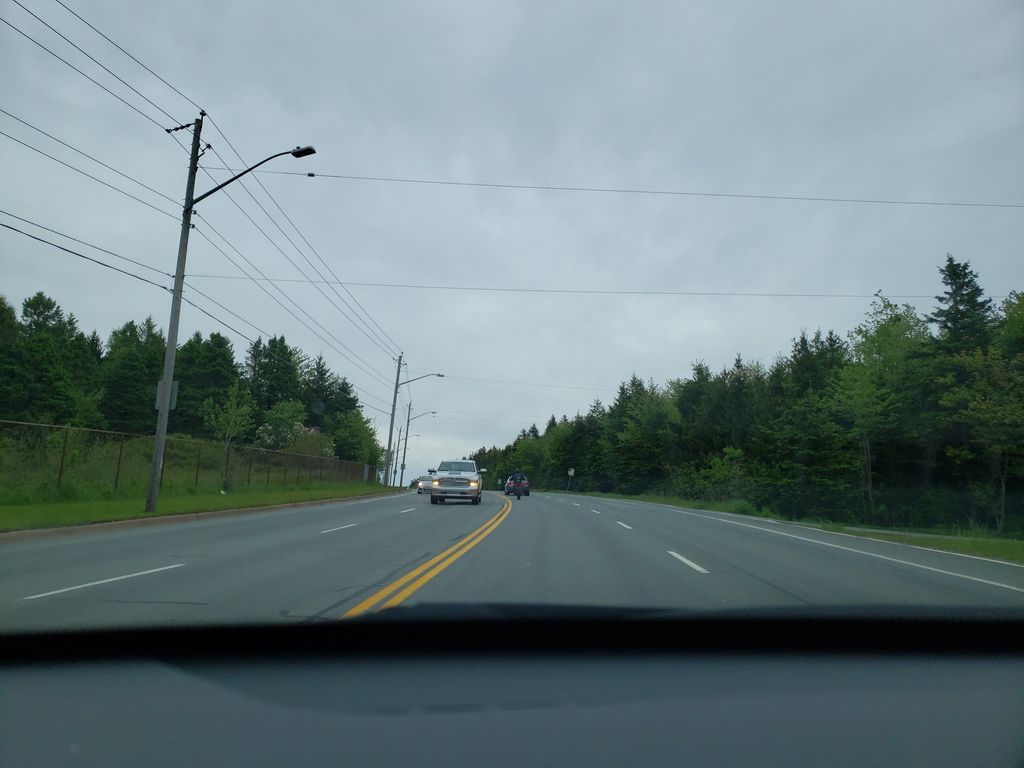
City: halifax